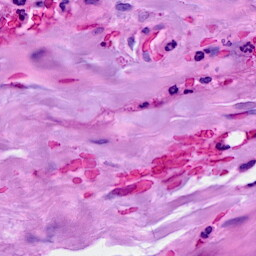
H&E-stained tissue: Breast